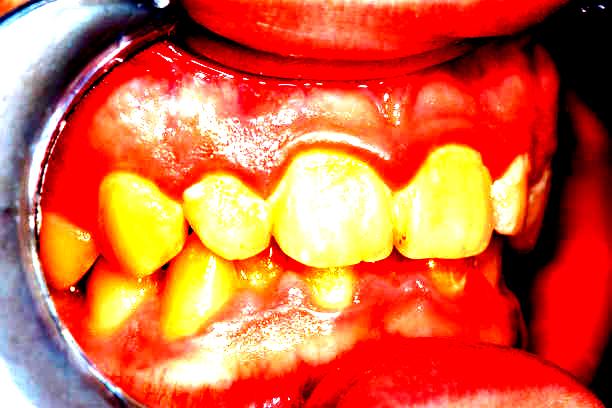
Condition: Gingivitis